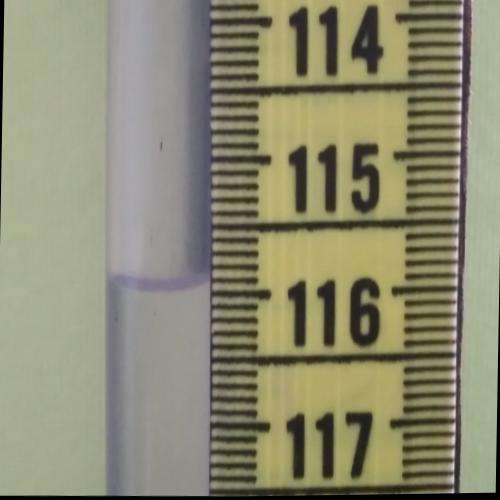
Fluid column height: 115.9 cm